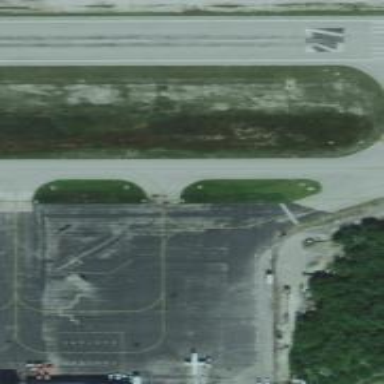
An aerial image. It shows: View of taxiway at the airport.